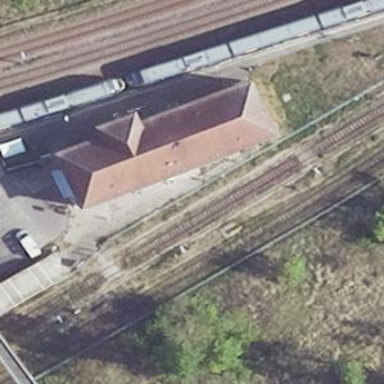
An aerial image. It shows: Train station building.